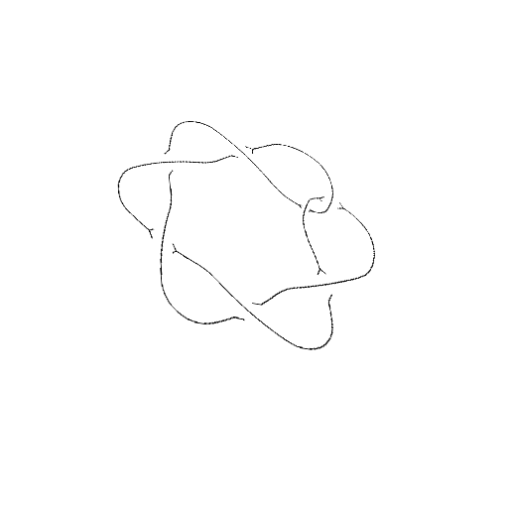
Crossing number: 7